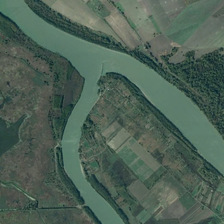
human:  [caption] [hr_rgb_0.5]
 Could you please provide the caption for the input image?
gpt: many green trees are in two sides of a river with branches .

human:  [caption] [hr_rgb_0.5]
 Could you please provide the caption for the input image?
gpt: many green trees are in two sides of a river with branches .

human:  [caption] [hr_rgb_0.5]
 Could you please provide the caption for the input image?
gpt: many green trees are in two sides of a river with branches .

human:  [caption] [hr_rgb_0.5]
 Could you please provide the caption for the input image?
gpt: many green trees are in two sides of a river with branches .

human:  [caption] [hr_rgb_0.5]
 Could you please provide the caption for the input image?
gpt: many green trees are in two sides of a river with branches .